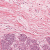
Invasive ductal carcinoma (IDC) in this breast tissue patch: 0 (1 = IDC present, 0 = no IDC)